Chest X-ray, AP view. Patient: 27 years old, sex F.
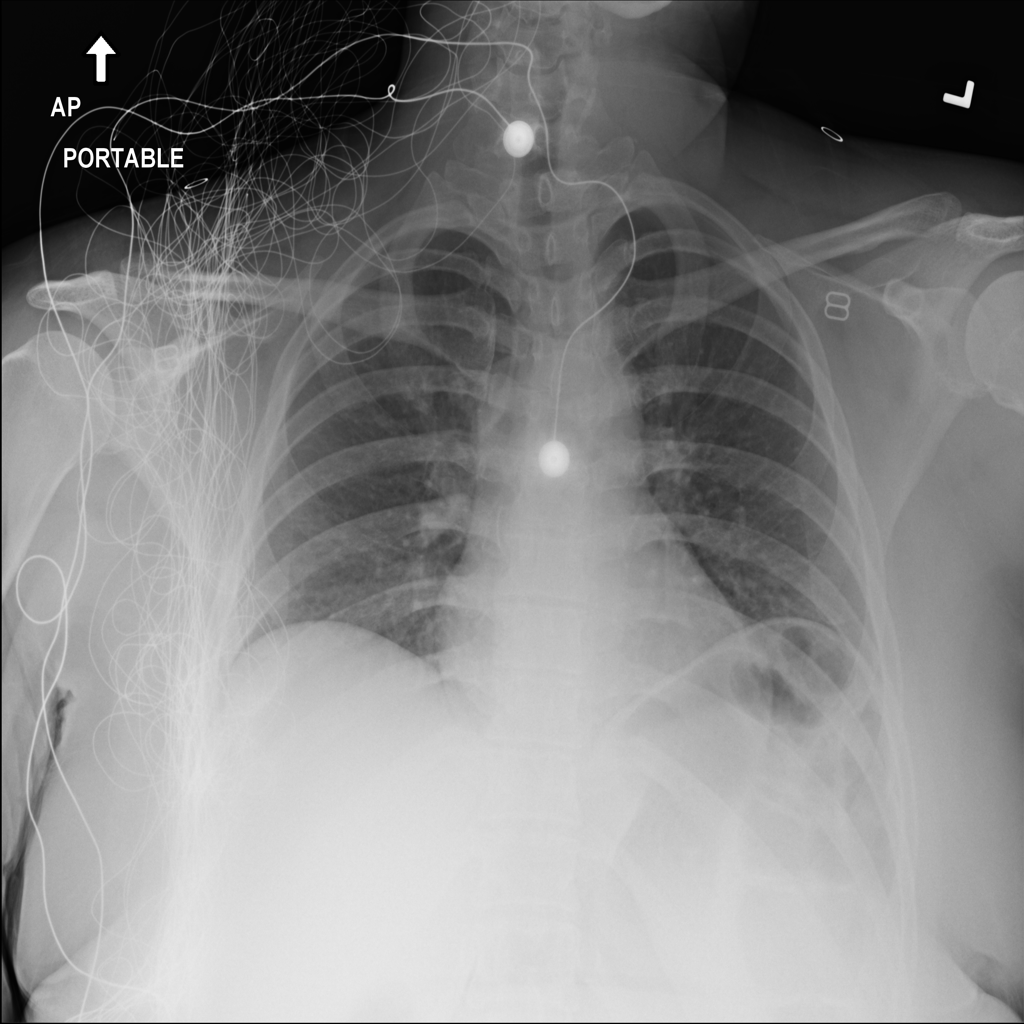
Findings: No Finding